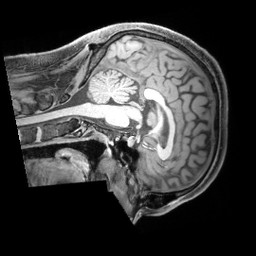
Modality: T1w
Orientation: sagittal
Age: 32
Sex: male
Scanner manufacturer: siemens
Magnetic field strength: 3 T
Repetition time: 1.97 s
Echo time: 0.00206 s